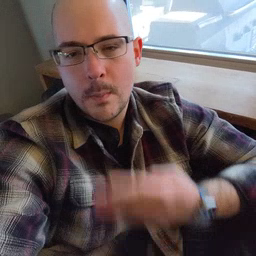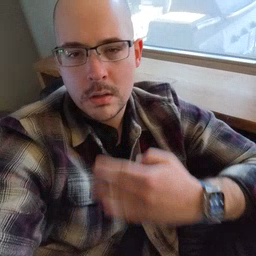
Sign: morning